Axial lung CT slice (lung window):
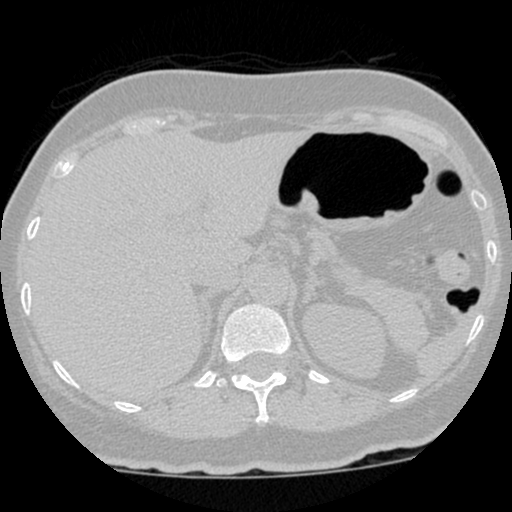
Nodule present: no